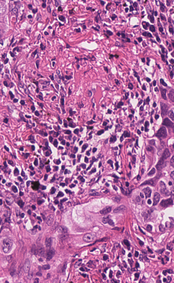
Tumor epithelial tissue: yes
Tumor-associated stroma tissue: yes
Normal tissue: no